Question: I have a .NET application which runs NSIS files and execute them,
on windows XP I had a problem which is this window, that appears every time I run a file
using windows 7 made it easier, since if the .NET process was running as an admin that window will not be shown, but in XP it is a headache,
I need a solution for only one of these problems,
If I can prevent this window from showing all the time?
Or I can read from NSIS exe file its output so the .NET will figure that there is a problem .
I have tried clicking cancel, it make .NET throw an exception, which is fine, I could handle,
but not removing the mark on " protect my PC ... " causes the big problem.
this is the pic link:
<URL>

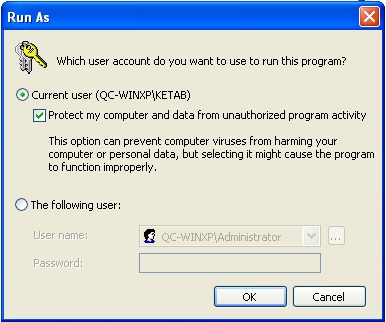
Answer: the problem is with runas verb,
we can remove it, and in a replacement we should end the program if it is not running as admin
we can use this function to test if the app is running with admin permessions
'''
[DllImport("shell32.dll", SetLastError = True)]
return: MarshalAs(UnmanagedType.Bool)
static extern bool IsUserAnAdmin(void);
'''
<URL>
regards,